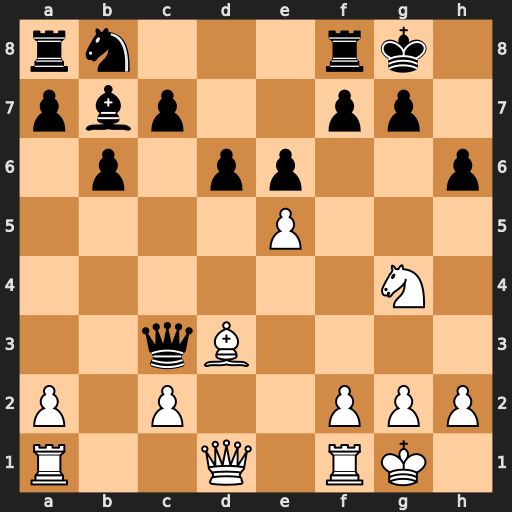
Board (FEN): rn3rk1/pbp2pp1/1p1pp2p/4P3/6N1/2qB4/P1P2PPP/R2Q1RK1
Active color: w
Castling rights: -
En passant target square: -
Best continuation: Nxh6+ gxh6 Qg4+ Kh8 Qf4